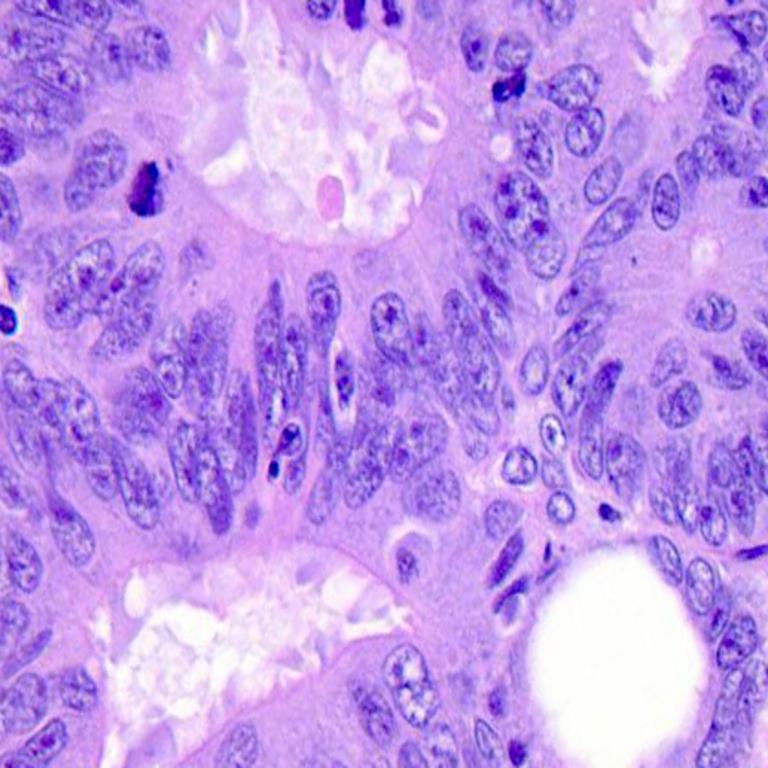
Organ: colon
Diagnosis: adenocarcinomas